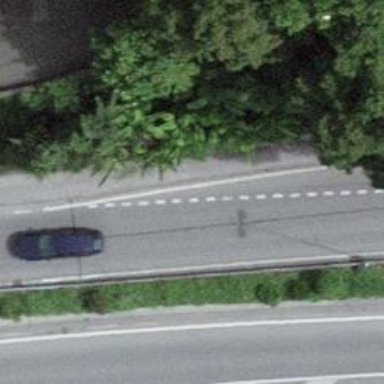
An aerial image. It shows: Trunk link highway with asphalt surface.